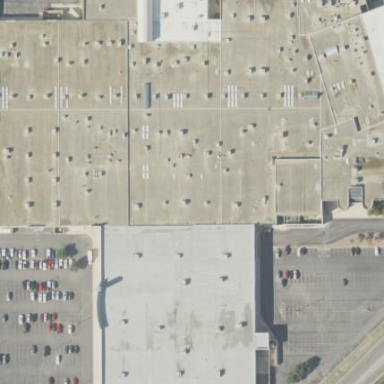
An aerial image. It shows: Mall building.